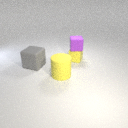
small yellow rubber cube to the right of large yellow rubber cylinder